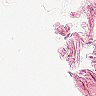
Metastatic tissue present: no